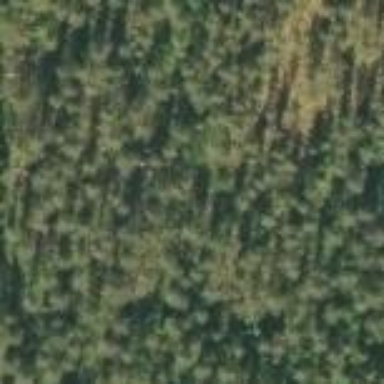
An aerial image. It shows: Woodland consisting mainly of needle-leaved trees.